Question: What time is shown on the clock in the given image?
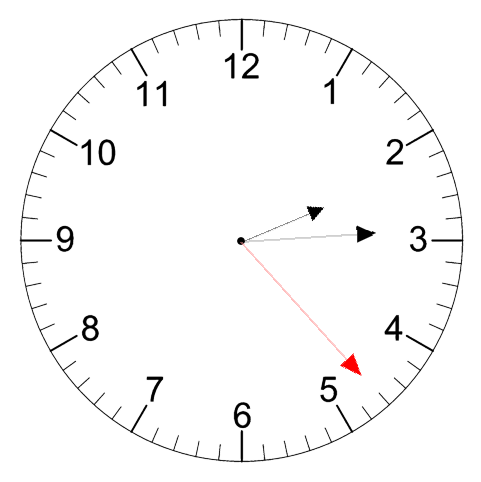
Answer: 02:14:23